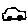
Label: car